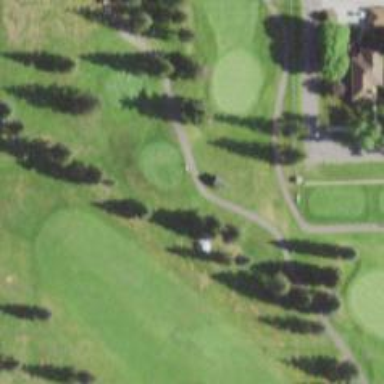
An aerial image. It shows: Well-maintained path used for golfing.